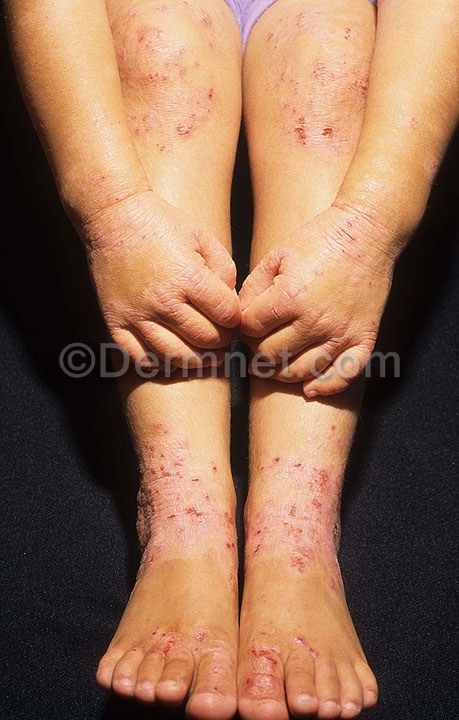
Disease: Atopic Dermatitis Photos